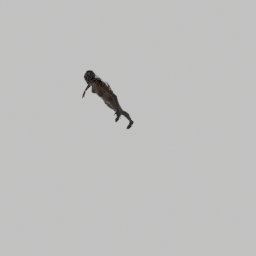
Label: people